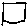
Label: square